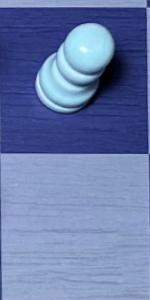
Label: Empty